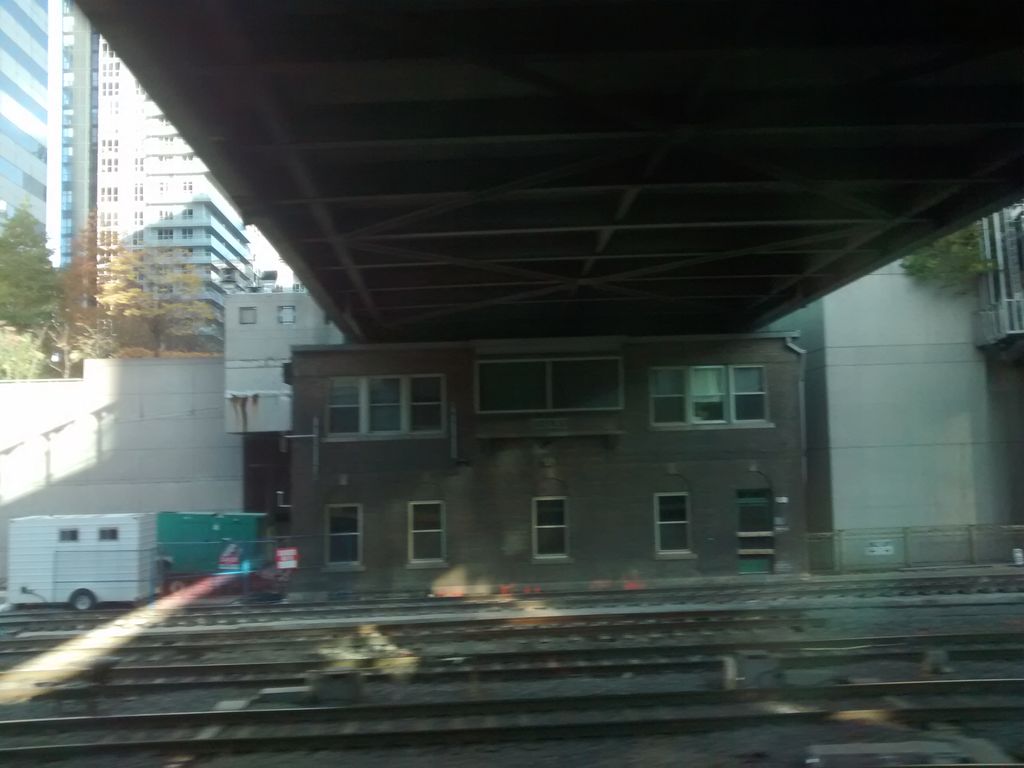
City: toronto